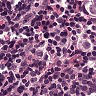
Metastatic tissue present: no